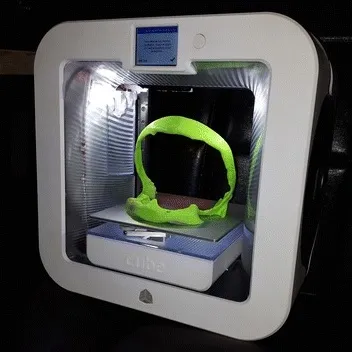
3D printing of the cranial defect and of the customized PLA prosthesis.
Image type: radiology (x_ray)